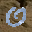
Label: 0